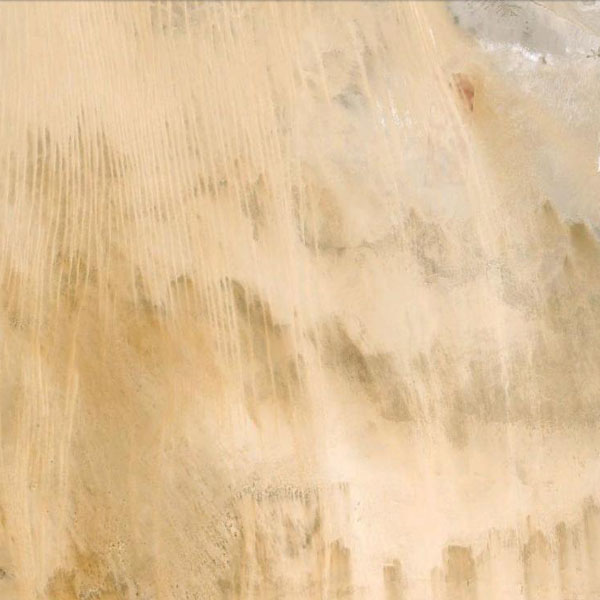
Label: Desert